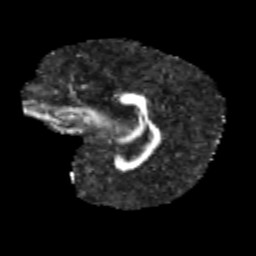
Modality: FA
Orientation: sagittal
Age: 12
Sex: female
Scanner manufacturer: siemens
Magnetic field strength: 3 T
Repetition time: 3.8 s
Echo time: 0.07 s